Field crop: maize
Growth stage: 2
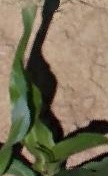
Species: maize